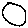
Label: circle